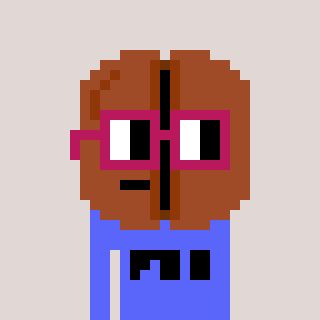
a pixel art character with square dark red glasses, a coffeebean-shaped head and a purple-colored body on a warm background